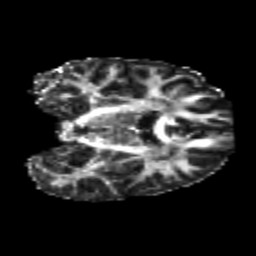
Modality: FA
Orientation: coronal
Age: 20
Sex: female
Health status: healthy
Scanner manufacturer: philips
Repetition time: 7.513 s
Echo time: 0.08815 s